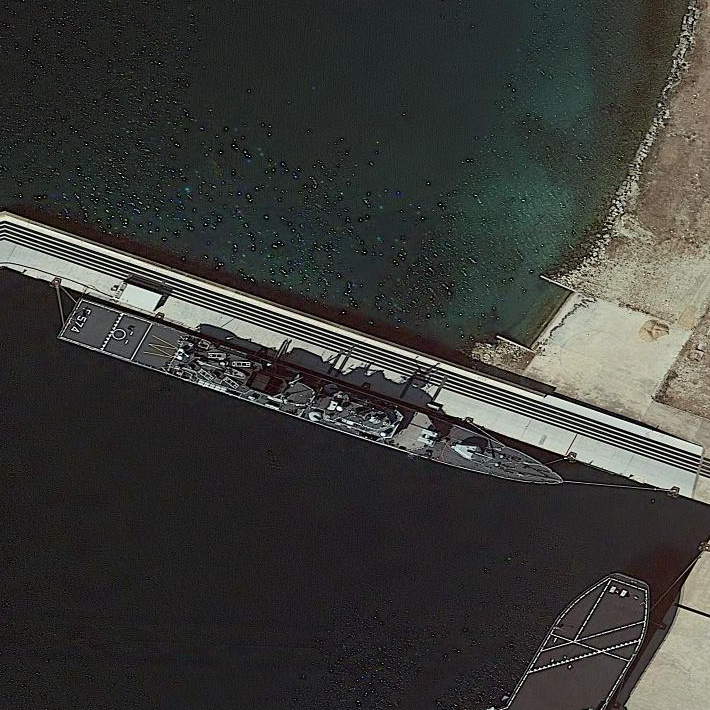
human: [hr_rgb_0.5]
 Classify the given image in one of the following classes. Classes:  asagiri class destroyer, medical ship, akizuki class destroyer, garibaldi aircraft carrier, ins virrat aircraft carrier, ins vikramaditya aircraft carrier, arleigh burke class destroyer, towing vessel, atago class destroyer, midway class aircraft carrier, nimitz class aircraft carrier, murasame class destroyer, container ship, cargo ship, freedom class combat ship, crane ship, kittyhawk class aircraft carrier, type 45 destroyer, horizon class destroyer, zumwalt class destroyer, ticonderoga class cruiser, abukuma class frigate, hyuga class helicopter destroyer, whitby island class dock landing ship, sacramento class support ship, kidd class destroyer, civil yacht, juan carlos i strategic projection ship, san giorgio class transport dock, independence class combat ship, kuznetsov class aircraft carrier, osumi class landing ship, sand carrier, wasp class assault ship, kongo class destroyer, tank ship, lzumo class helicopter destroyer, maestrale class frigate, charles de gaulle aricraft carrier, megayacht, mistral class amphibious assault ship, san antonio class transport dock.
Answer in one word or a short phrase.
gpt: Maestrale class frigate